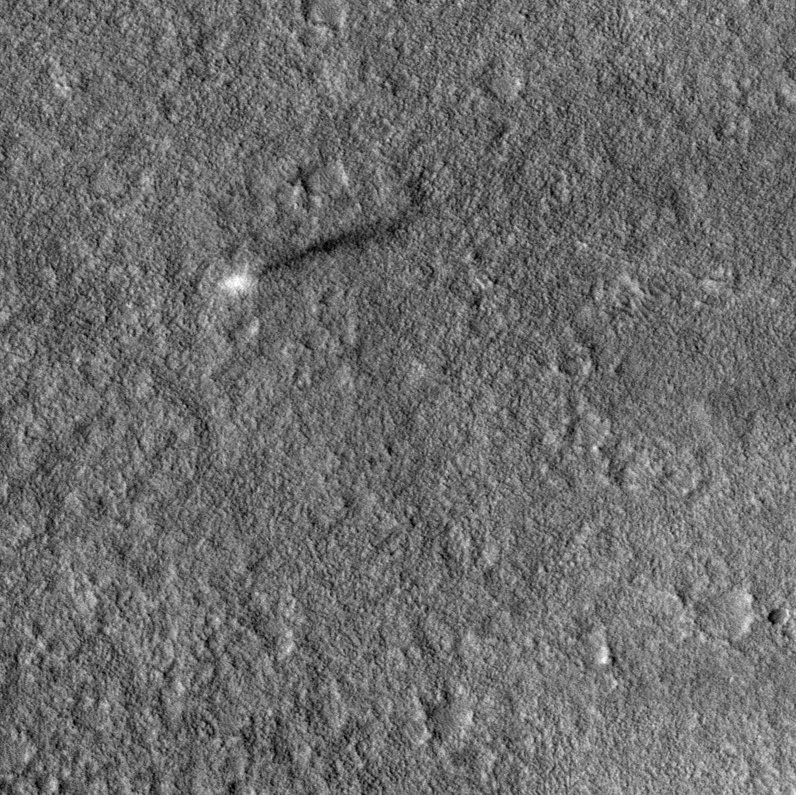
Label: dustdevil